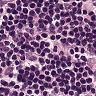
Metastatic tissue present: no